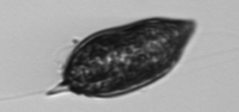
Label: Prorocentrum_micans